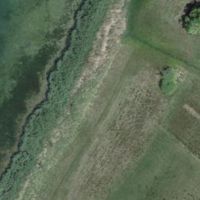
EUNIS habitat code: 23
Species observed at this site:
Pastor roseus
Botaurus stellaris
Asio flammeus
Hydroprogne caspia
Bucephala clangula
Tadorna tadorna
Aythya marila
Nycticorax nycticorax
Turdus merula
Hippolais icterina
Gavia arctica
Cuculus canorus
Turdus pilaris
Ciconia nigra
Acrocephalus scirpaceus